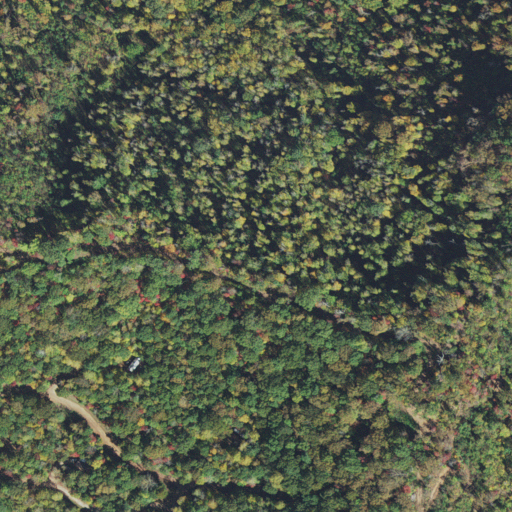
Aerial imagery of ridge(s) in North Carolina named Pine Ridge containing deciduous forest and mixed forest